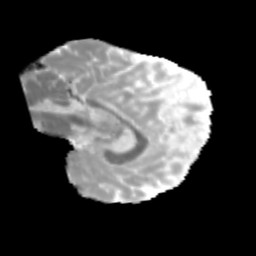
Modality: MD
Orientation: sagittal
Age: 9
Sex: male
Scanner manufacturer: siemens
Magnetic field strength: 3 T
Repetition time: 3.8 s
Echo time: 0.07 s